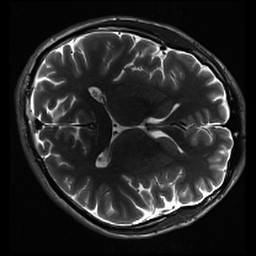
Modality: inplaneT2
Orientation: axial